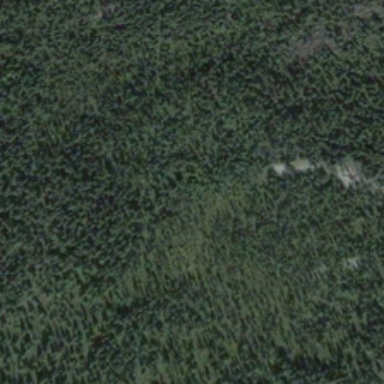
Many green trees are in a piece of forest .